Interaction volume radius: 10 \u00c5
Interaction volume height: 10 \u00c5
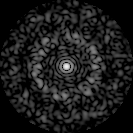
Disorder parameter: 0.8225